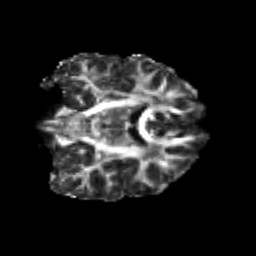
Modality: FA
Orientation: coronal
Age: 29
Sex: male
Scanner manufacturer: siemens
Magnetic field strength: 3 T
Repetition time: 3.5 s
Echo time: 0.113 s